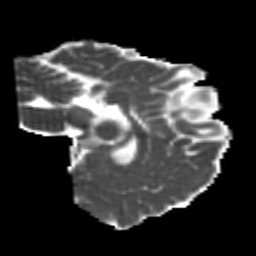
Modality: MD
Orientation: sagittal
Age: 22
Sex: female
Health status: healthy
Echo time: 0.074 s